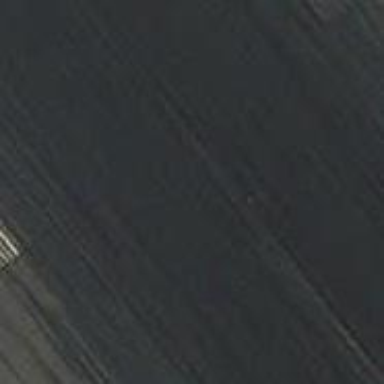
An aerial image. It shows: Runway surface made of asphalt at airport.